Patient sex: M
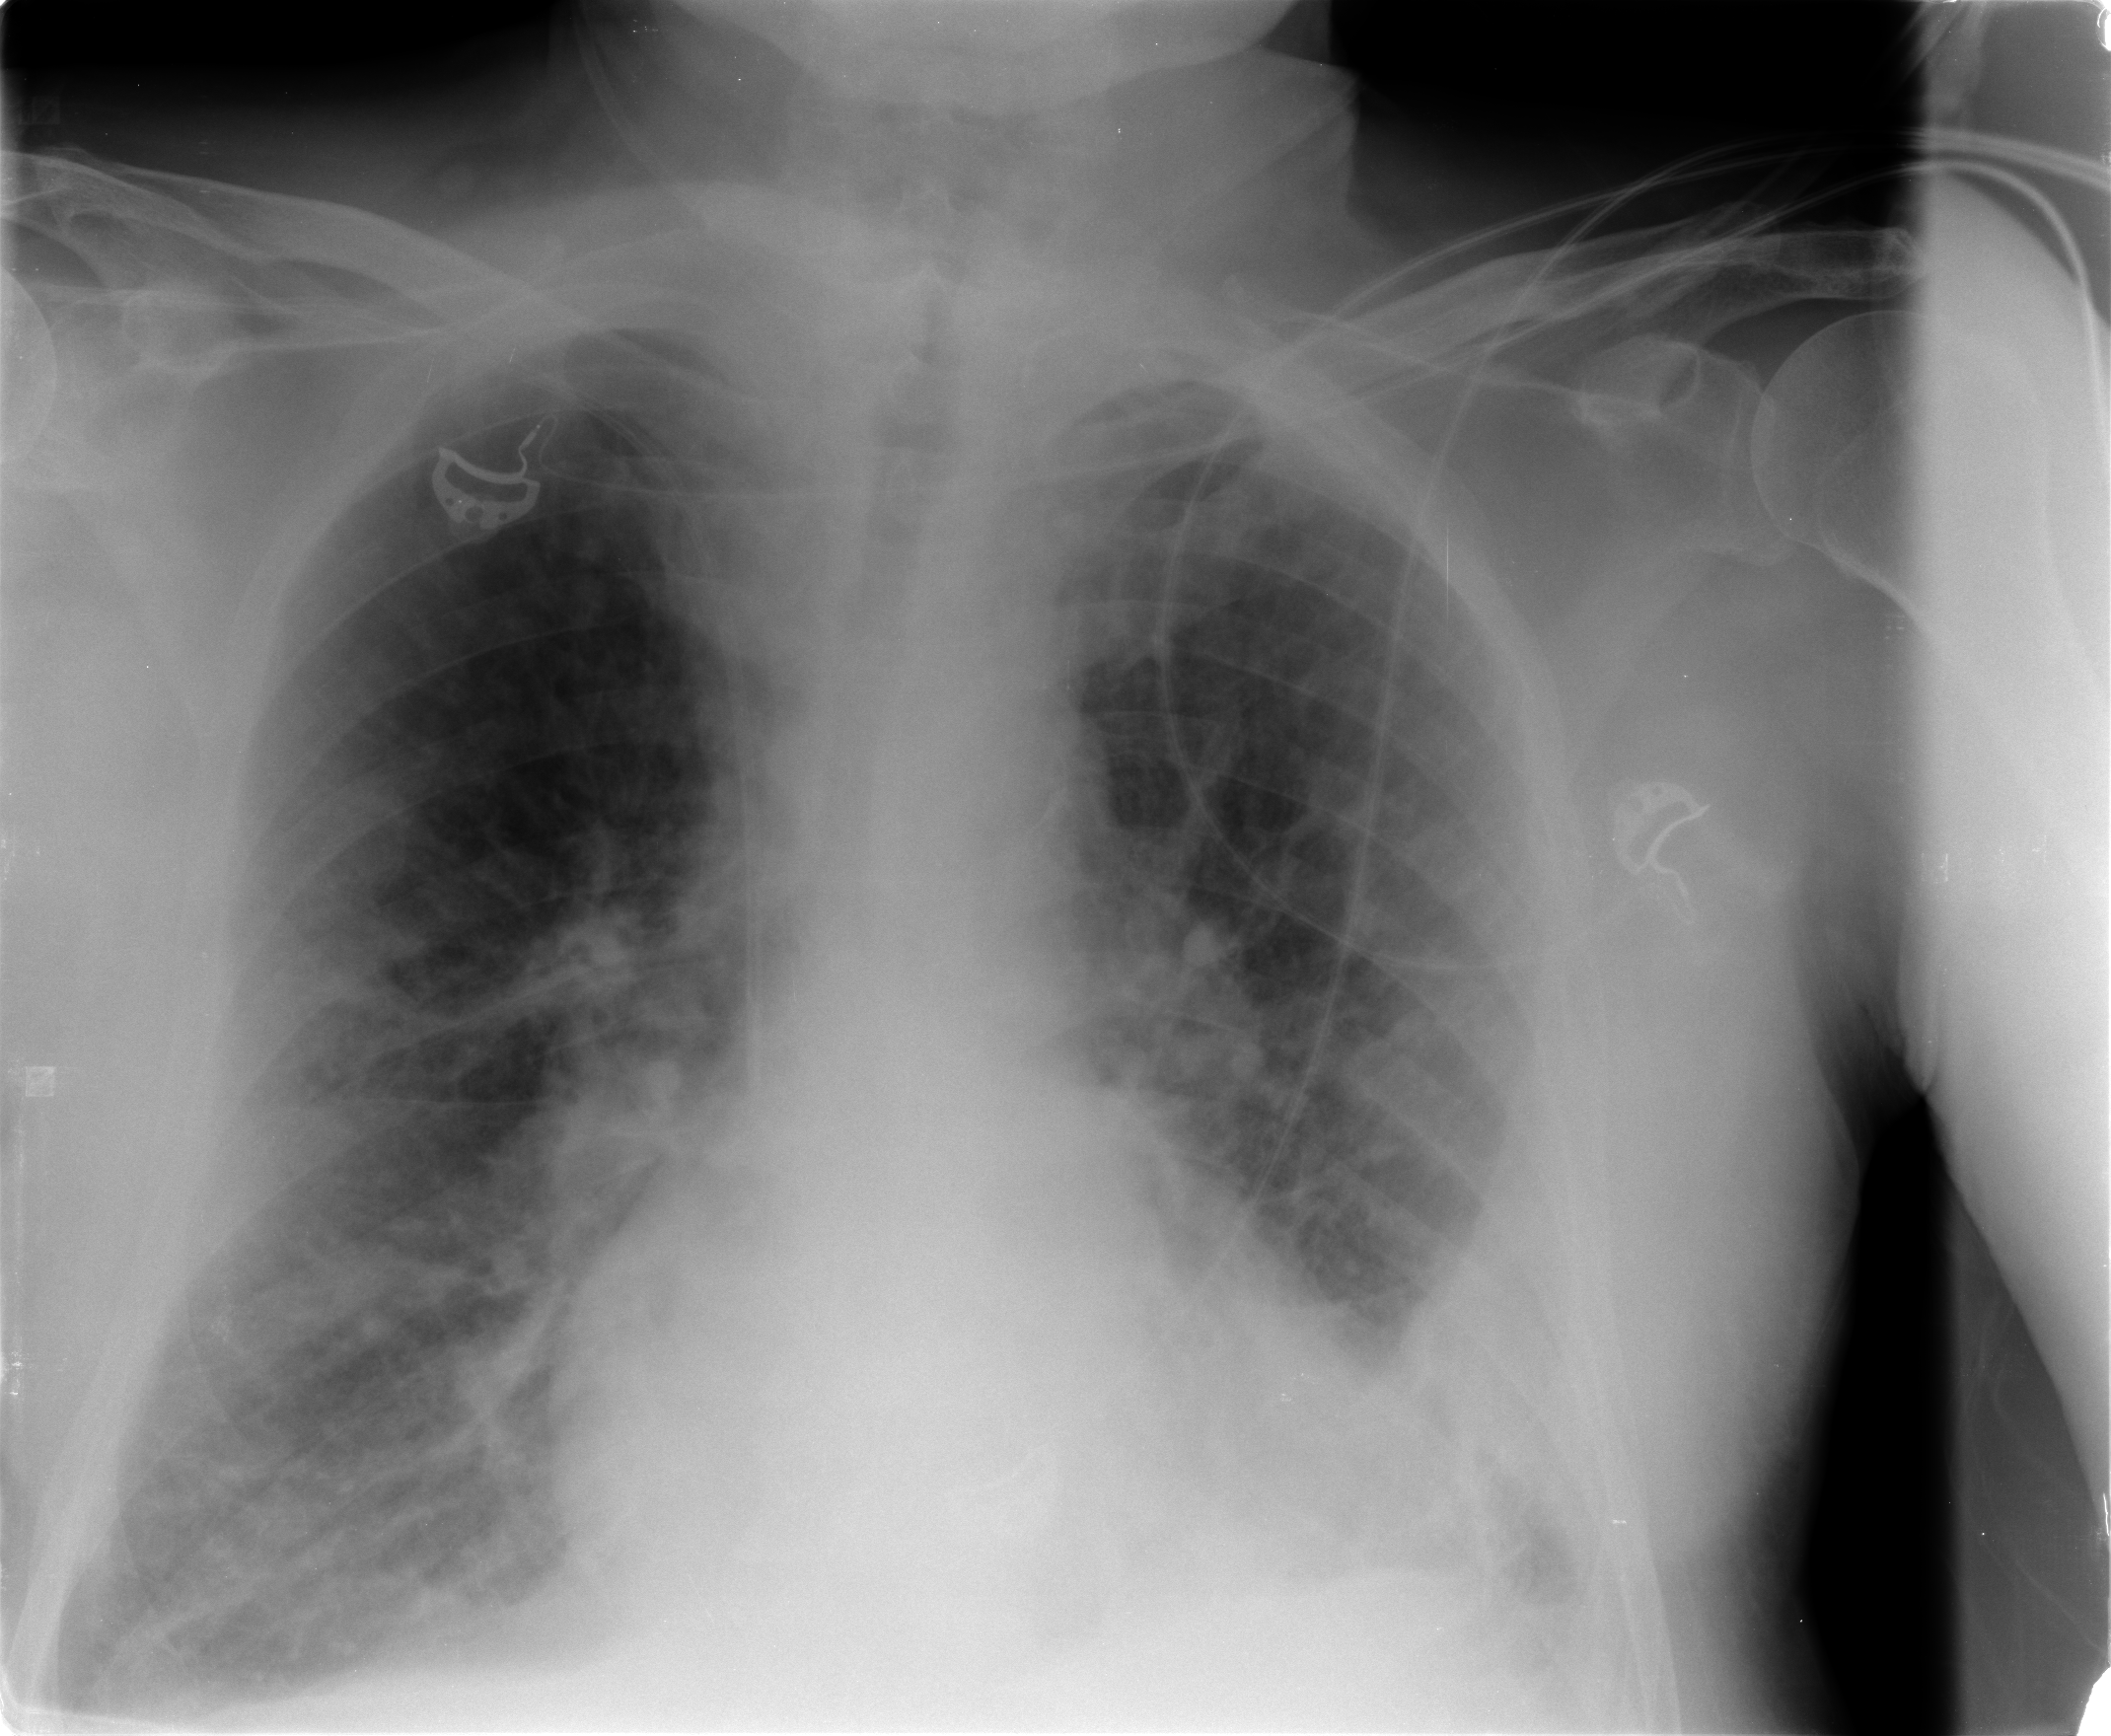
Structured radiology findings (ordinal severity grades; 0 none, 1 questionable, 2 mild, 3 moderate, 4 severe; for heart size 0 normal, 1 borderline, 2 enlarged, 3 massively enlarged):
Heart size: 0
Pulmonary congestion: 2
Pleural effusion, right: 1
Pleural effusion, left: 2
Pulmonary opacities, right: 2
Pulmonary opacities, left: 2
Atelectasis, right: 2
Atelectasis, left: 2